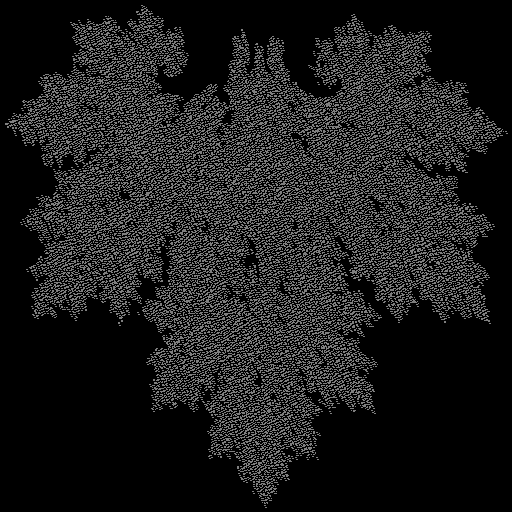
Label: maple_leaf